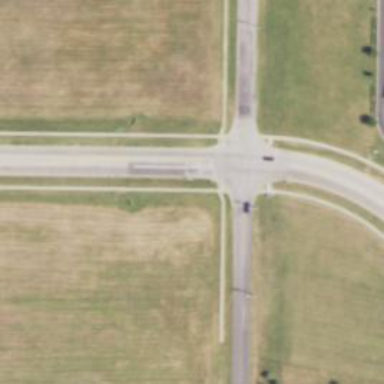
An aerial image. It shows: Solid crossing edge road marking.